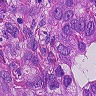
Metastatic tissue present: yes